Question:
As xml:
'''
<RelativeLayout xmlns:android="http://schemas.android.com/apk/res/android"
android:layout_width="fill_parent"
android:layout_height="fill_parent"
android:padding="20dp">
<Button
android:id="@+id/locationButton"
android:layout_width="wrap_content"
android:layout_height="wrap_content"
android:layout_alignParentRight="true"
android:minWidth="46dip"
android:onClick="getLocation"
android:text="@string/icon_map_marker" />
<AutoCompleteTextView
android:id="@+id/autocomplete_city"
android:layout_width="fill_parent"
android:layout_height="wrap_content"
android:layout_centerHorizontal="true"
android:hint="@string/city_hint"
android:inputType="text"
android:layout_alignBottom="@+id/locationButton"
android:layout_alignTop="@id/locationButton"
android:layout_toLeftOf="@id/locationButton"
android:dropDownWidth="match_parent"
/>
<requestFocus />
</RelativeLayout>
'''
As you can see the
'''
android:dropDownWidth="match_parent"
'''
ignores the padding of the relative layout. Any ideas how to fix this?
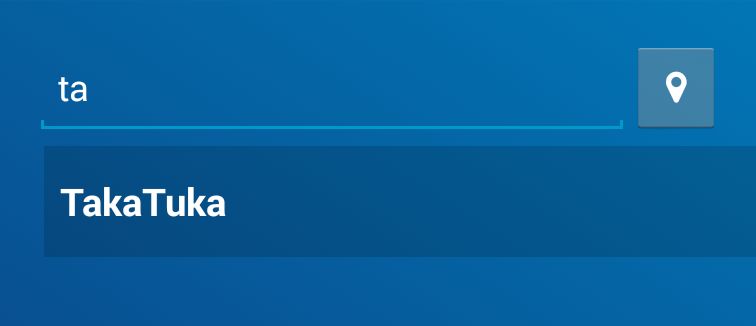
Answer: Solved it. I had to define another relative layout wrapping only the autocomplete textview and the button. This layout is the anchor of the popup, taking the width of the relative layout as its own width.The key:
'''
android:dropDownWidth="wrap_content"
android:dropDownAnchor="@+id/anchor"
'''
Short version:
'''
<RelativeLayout xmlns:android="http://schemas.android.com/apk/res/android"
android:layout_width="fill_parent"
android:layout_height="fill_parent"
android:padding="20dp" >
<RelativeLayout
android:layout_width="wrap_content"
android:layout_height="wrap_content"
android:id="@+id/anchor" >
<Button
android:id="@+id/locationButton"
android:layout_width="wrap_content"
android:layout_height="wrap_content"
android:layout_alignParentRight="true" />
<AutoCompleteTextView
android:id="@+id/autocomplete_city"
android:layout_width="fill_parent"
android:layout_height="wrap_content"
android:layout_alignBottom="@+id/locationButton"
android:layout_alignTop="@id/locationButton"
android:layout_centerHorizontal="true"
android:layout_toLeftOf="@id/locationButton"
android:dropDownWidth="wrap_content"
android:hint="@string/city_hint"
android:dropDownAnchor="@+id/anchor" />
<requestFocus />
</RelativeLayout>
</RelativeLayout>
'''